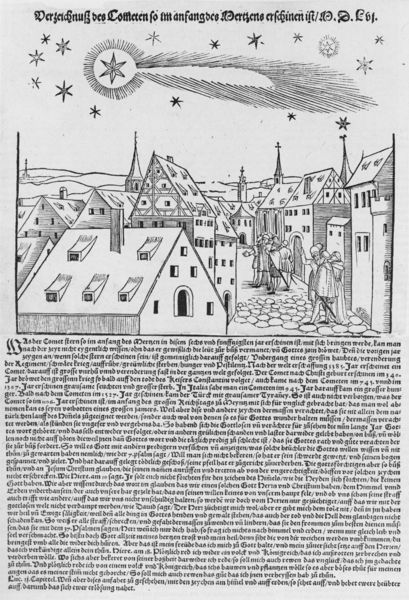
Titel: Verzeichnuß des Cometen so im anfang des Mertzens erschinen ist
Künstler: Thiebold Berger
Standort: Zürich.
Institution: Wickiana
Schlagwörter: menschen, stadt, fenster, strasse, dach, häuser, kirche, schweif, holzschnitt, schrift, pflaster, beobachten, berge, dorf, dächer, deutsch, buch, türme, stern, druck, sterne, schwarzweiß, text, zeitung, buchstaben, fraktur, komet, sternschnuppe, kommet, asteorid